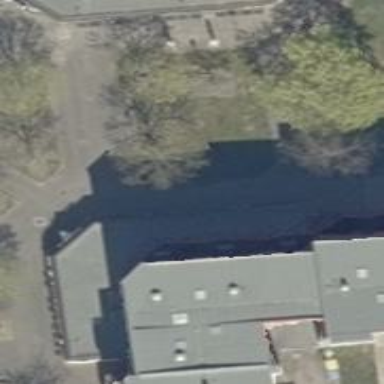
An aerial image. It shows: Library.